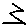
Label: zigzag